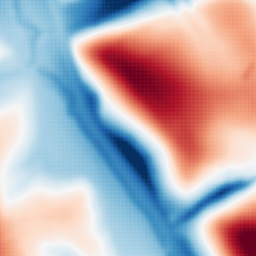
Category: multiscale
Decomposition family: dog
Decomposition parameters: sigma_low: 3
sigma_high: 50
Upsampling method: sinc_blackman
Upsampling parameters: scale: 4
kernel_size: 8
Upsampling scale: 4